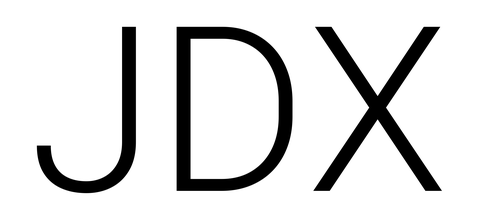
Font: Roboto_Light